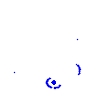
Particle: pion